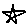
Label: star